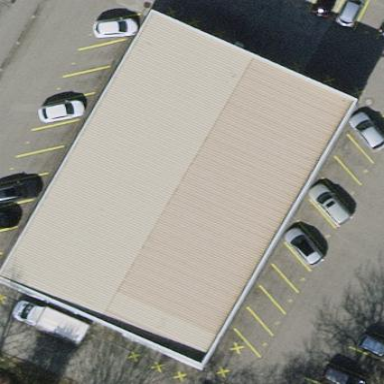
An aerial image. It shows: Commercial building.